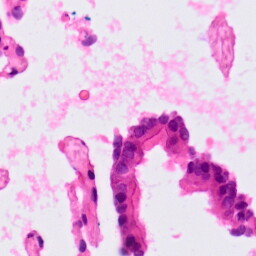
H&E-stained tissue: Lung